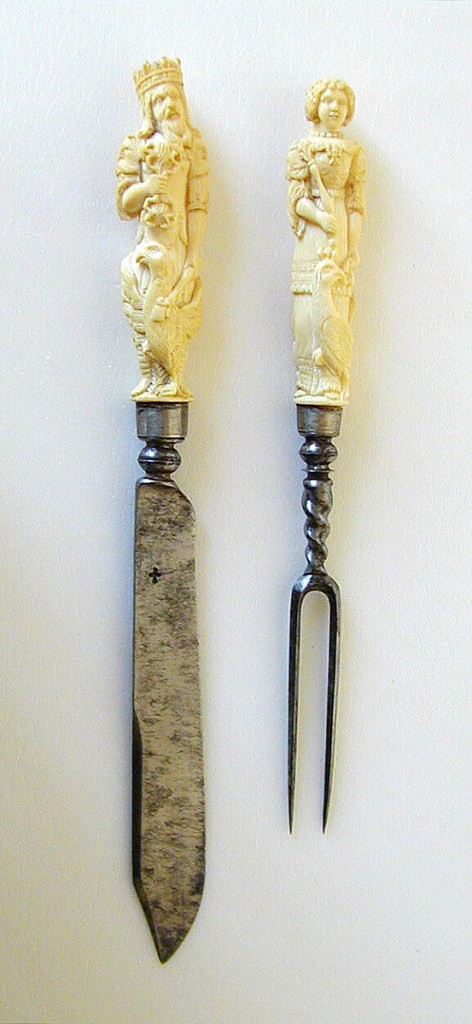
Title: Knife
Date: ca. 1600–1700
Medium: ivory, silver, steel
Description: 1985-103-176-b: Sabre-shaped blade with straight upper edge; globu...;     1985-103-176-c: Two long tines, curved shoulders. Spiral-shaped ne...